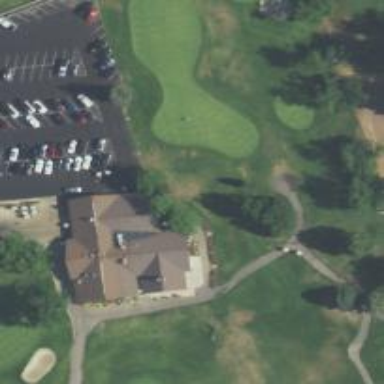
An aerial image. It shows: Service road used as golf cart path.